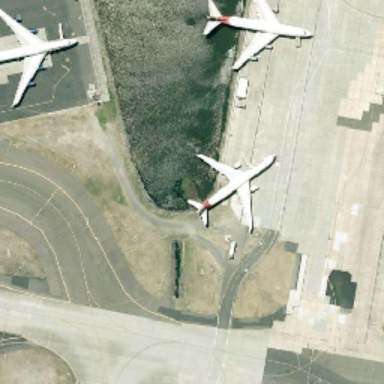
Three identical planes were parked at the airport next to the dark waters .